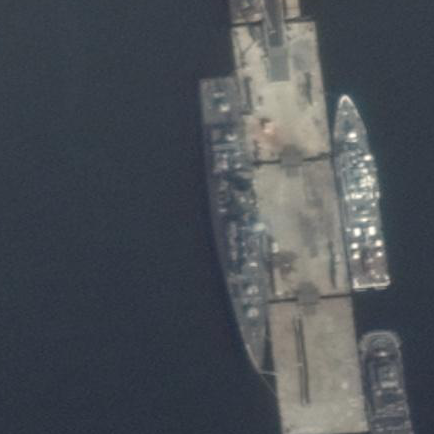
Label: cruiser